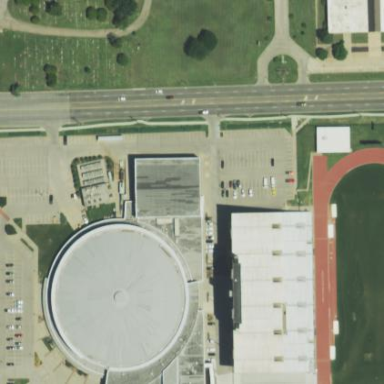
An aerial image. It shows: Stadium building.